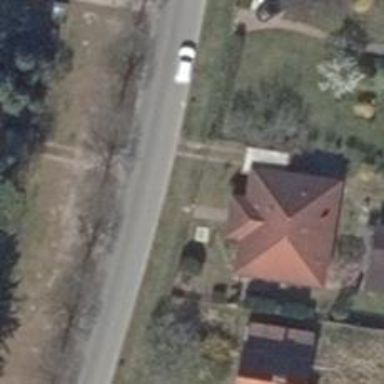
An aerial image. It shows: Driveway leading to service road.